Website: walmart
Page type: address-validator
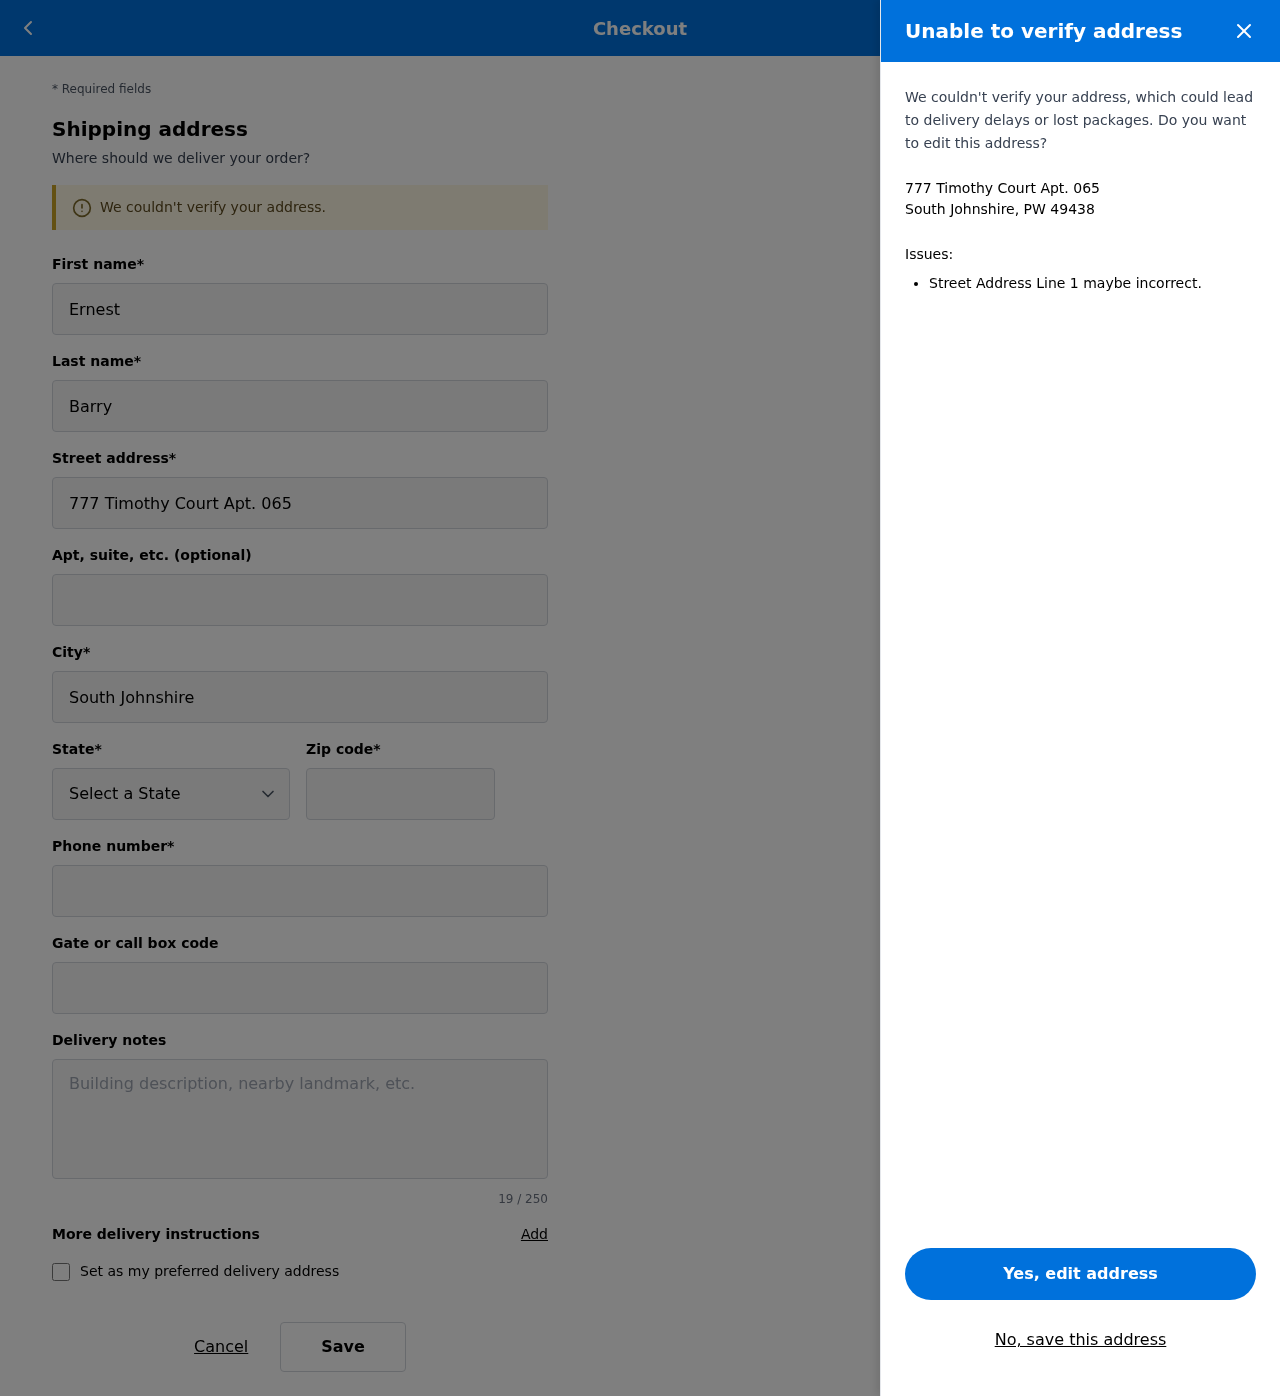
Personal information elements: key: PII_CITY_STATE_ZIP
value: South Johnshire, PW 49438
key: PII_DELIVERY_INSTRUCTIONS
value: Leave at back porch
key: PII_STATE_ABBR
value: PW
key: PII_STREET
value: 777 Timothy Court Apt. 065
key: PII_FIRSTNAME
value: Ernest
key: PII_LASTNAME
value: Barry
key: PII_CITY
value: South Johnshire
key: PII_POSTCODE
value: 49438
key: PII_PHONE
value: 5897578387
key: PII_SECURITY_CODE
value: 64NC